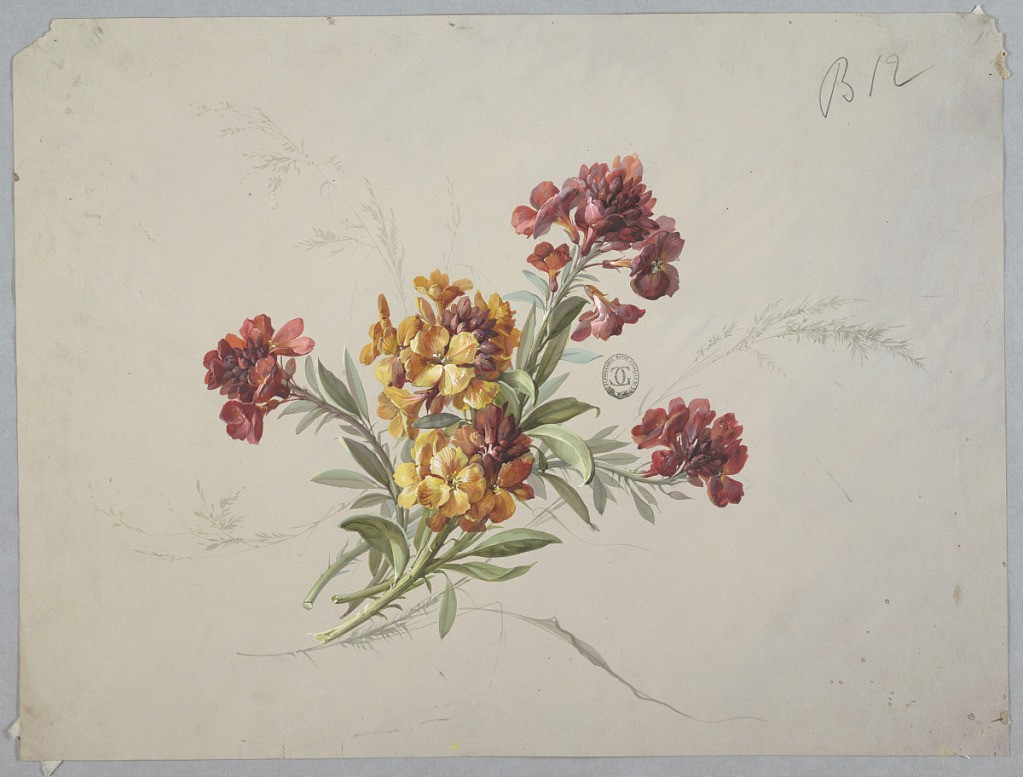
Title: Design for Wallpaper and Textile: Flowers
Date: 19th century
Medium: Brush and gouache on cream paper
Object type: Drawing
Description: Three rust colored flowers surround two gold and rust colored flowers. All on stems. On light gray ground.